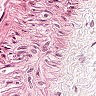
Metastatic tissue present: no